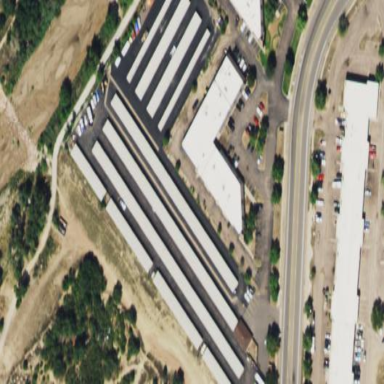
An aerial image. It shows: Storage rental shop.